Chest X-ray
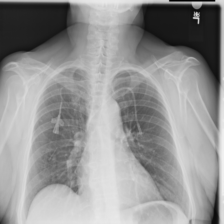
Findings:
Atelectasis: negative
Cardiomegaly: negative
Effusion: negative
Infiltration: negative
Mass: negative
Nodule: negative
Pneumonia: negative
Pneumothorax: negative
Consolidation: negative
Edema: negative
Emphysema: negative
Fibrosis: negative
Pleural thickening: negative
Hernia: negative